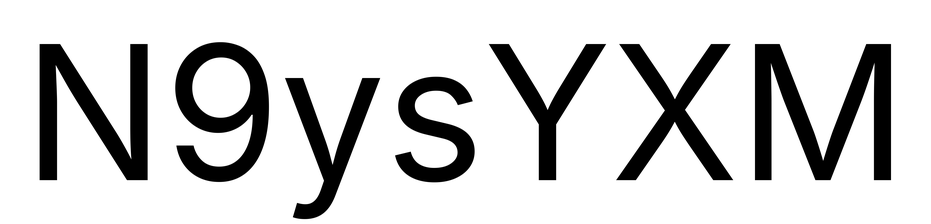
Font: Inter_Regular